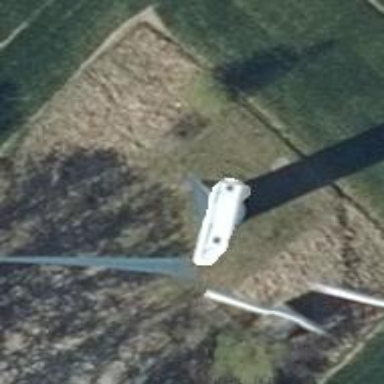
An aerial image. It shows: Wind generator powered by Vestas horizontal axis wind turbine.